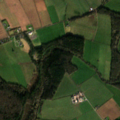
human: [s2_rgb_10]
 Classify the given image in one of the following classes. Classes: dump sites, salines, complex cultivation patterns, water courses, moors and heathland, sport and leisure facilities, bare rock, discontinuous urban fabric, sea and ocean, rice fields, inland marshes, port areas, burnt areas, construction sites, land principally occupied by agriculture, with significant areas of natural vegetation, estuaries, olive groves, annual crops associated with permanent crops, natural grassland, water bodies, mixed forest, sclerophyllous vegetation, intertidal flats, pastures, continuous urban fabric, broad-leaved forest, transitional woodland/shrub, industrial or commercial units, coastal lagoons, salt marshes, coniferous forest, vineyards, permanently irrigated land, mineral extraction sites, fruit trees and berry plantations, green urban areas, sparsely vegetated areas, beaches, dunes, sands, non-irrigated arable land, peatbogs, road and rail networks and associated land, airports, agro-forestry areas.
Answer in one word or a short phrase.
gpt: non-irrigated arable land, pastures, mixed forest